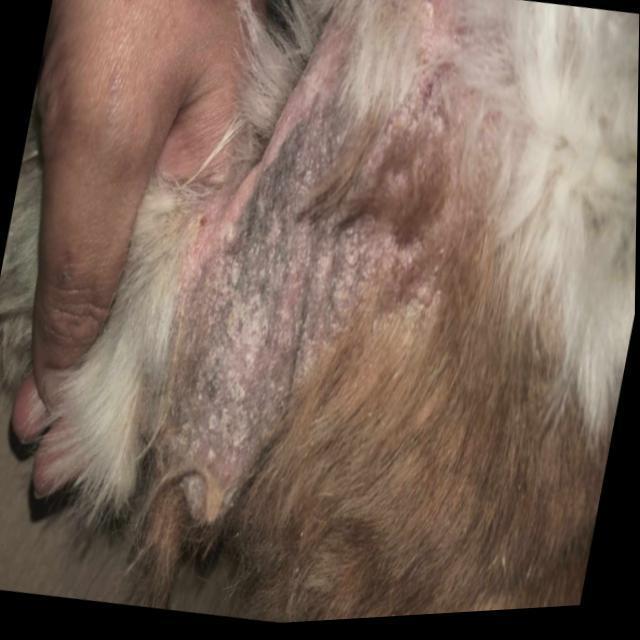
Canine demodicosis (Demodex mange) — caused by Demodex canis mites. Presents with alopecia, follicular papules, pustules, and comedones. Often localized on face and forelimbs.